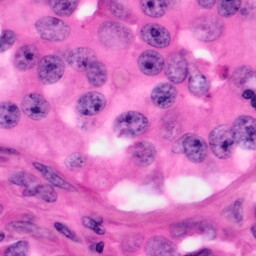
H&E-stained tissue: Pancreatic